Field crop: tomato
Growth stage: 2
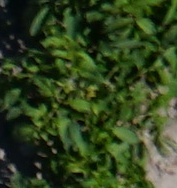
Species: tomato